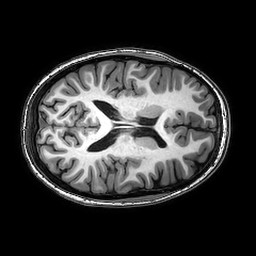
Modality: T1w
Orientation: axial
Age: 18
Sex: female
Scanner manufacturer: philips
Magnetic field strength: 3 T
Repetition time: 0.008162 s
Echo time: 0.00374 s